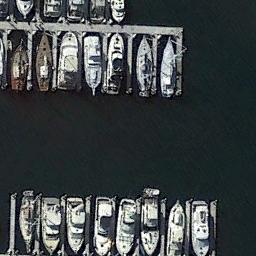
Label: harbor